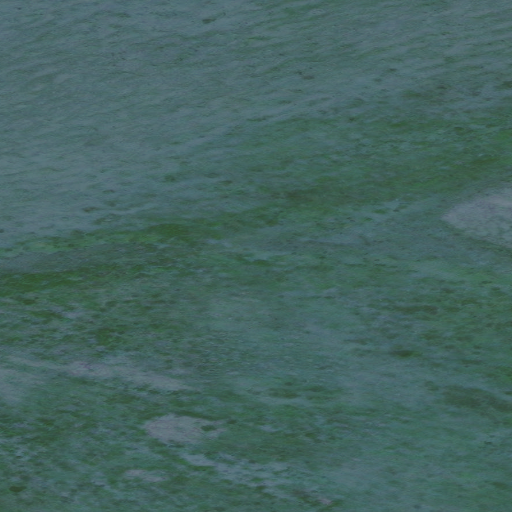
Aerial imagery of mountain in Alaska named Kettle Dome containing only unknown